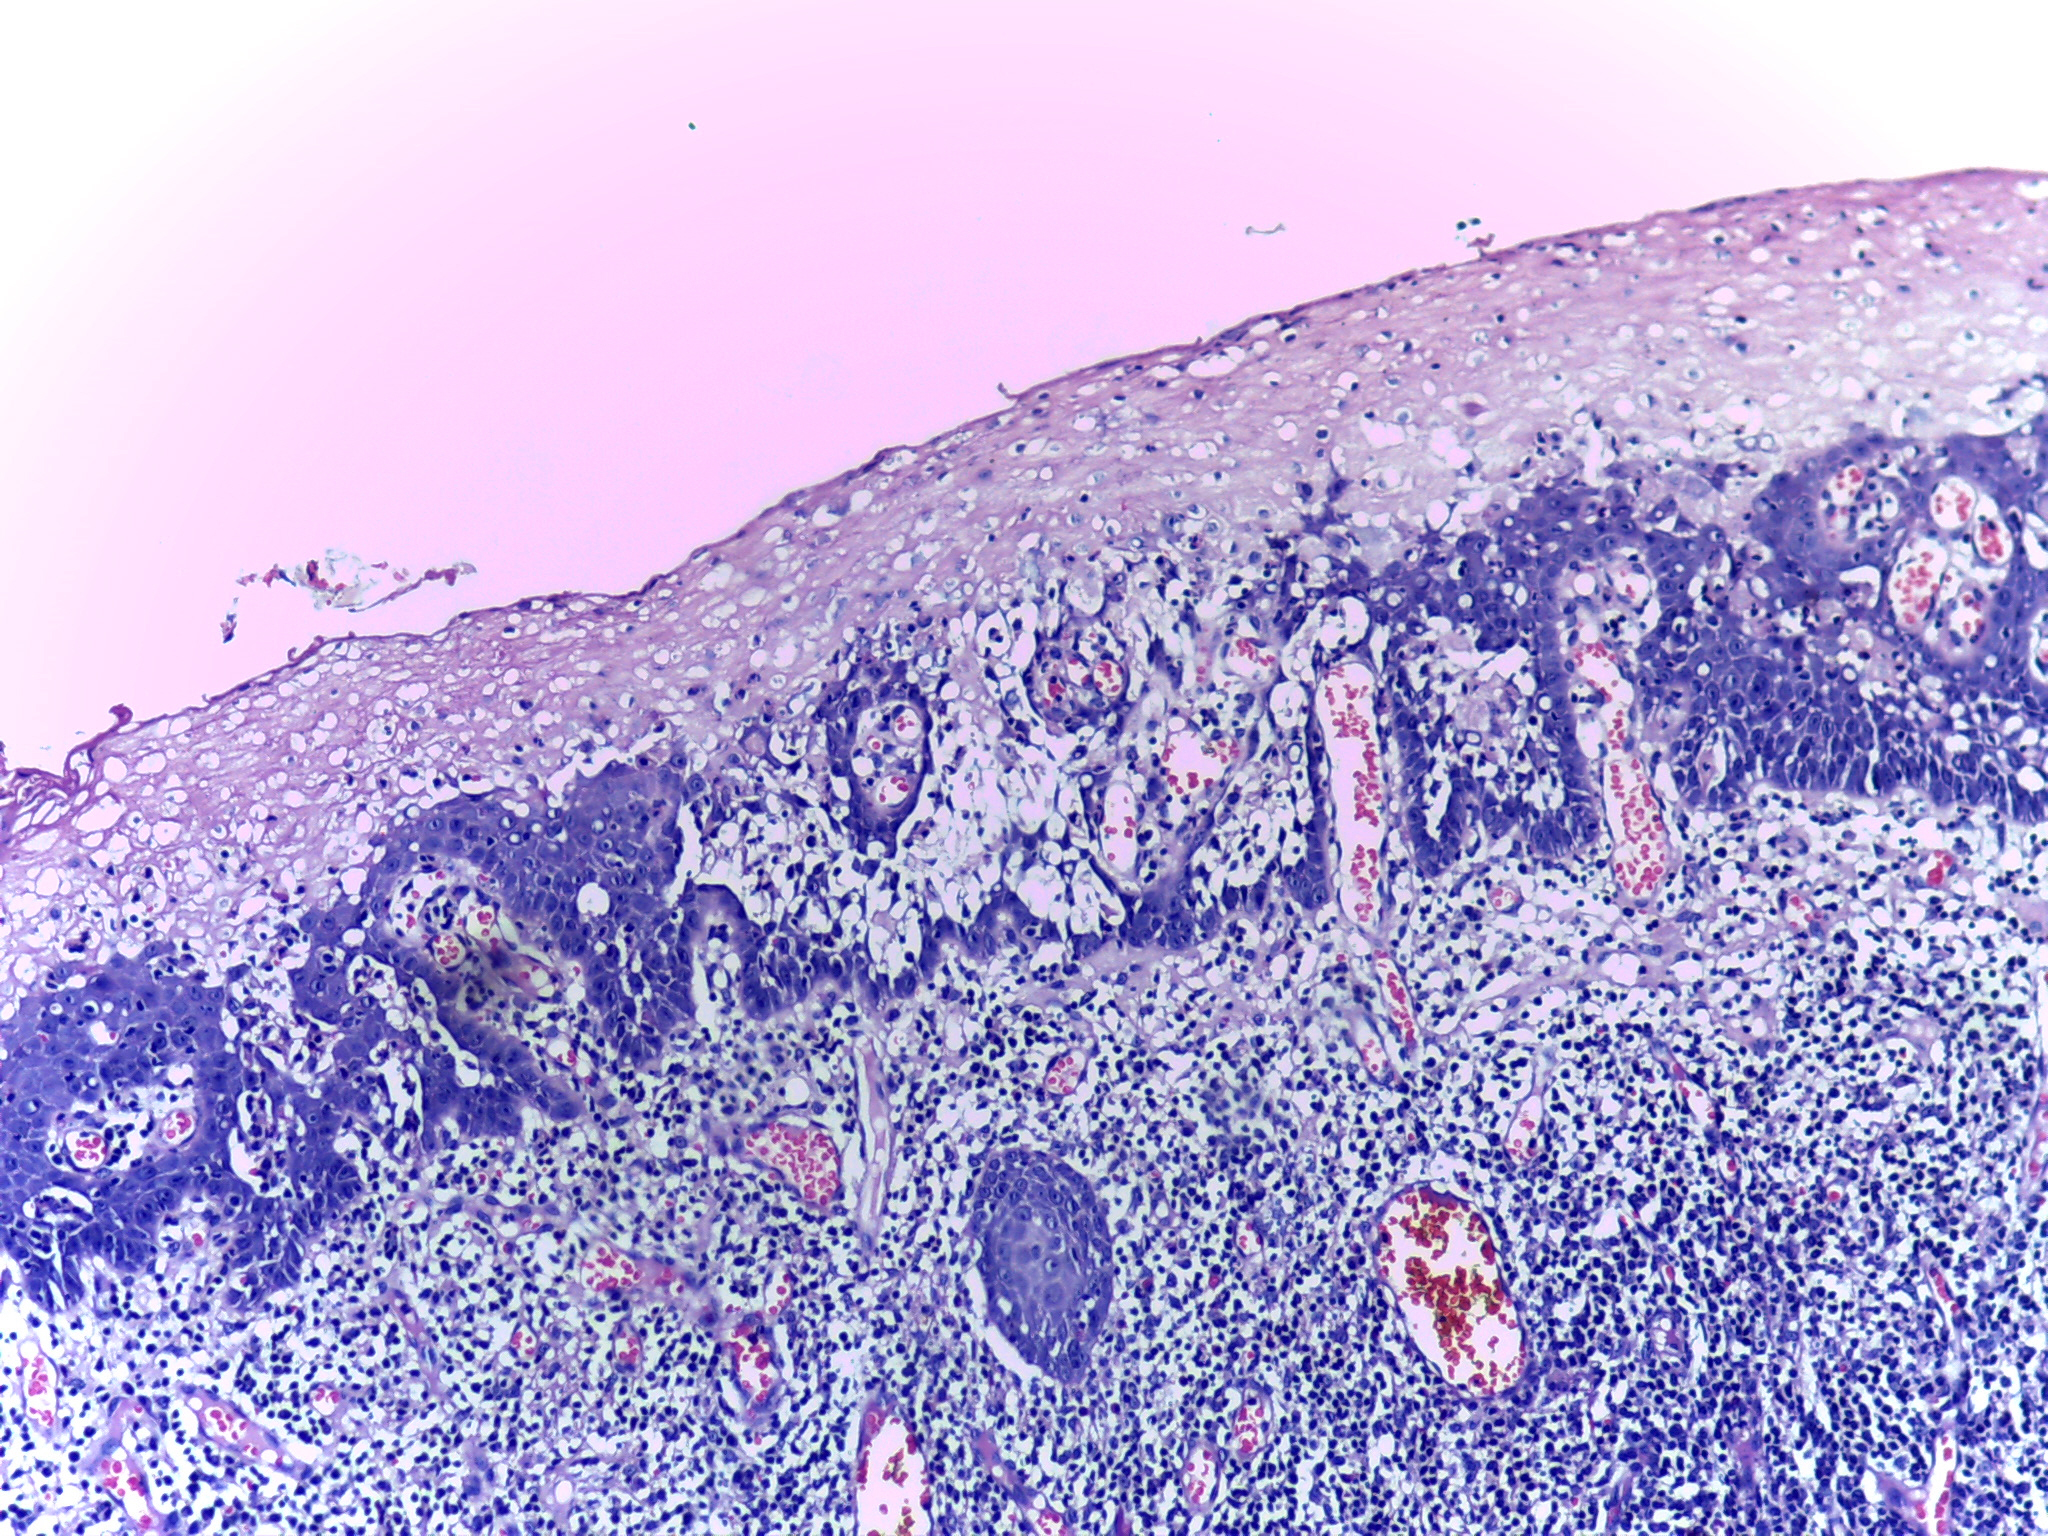
Diagnosis: Normal